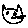
Label: cat